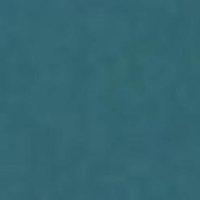
EUNIS habitat code: 14
Species observed at this site:
Larus michahellis
Cygnus olor
Fulica atra
Anas platyrhynchos
Mergus merganser
Aythya fuligula
Columba livia
Passer domesticus
Coloeus monedula
Motacilla alba
Turdus merula